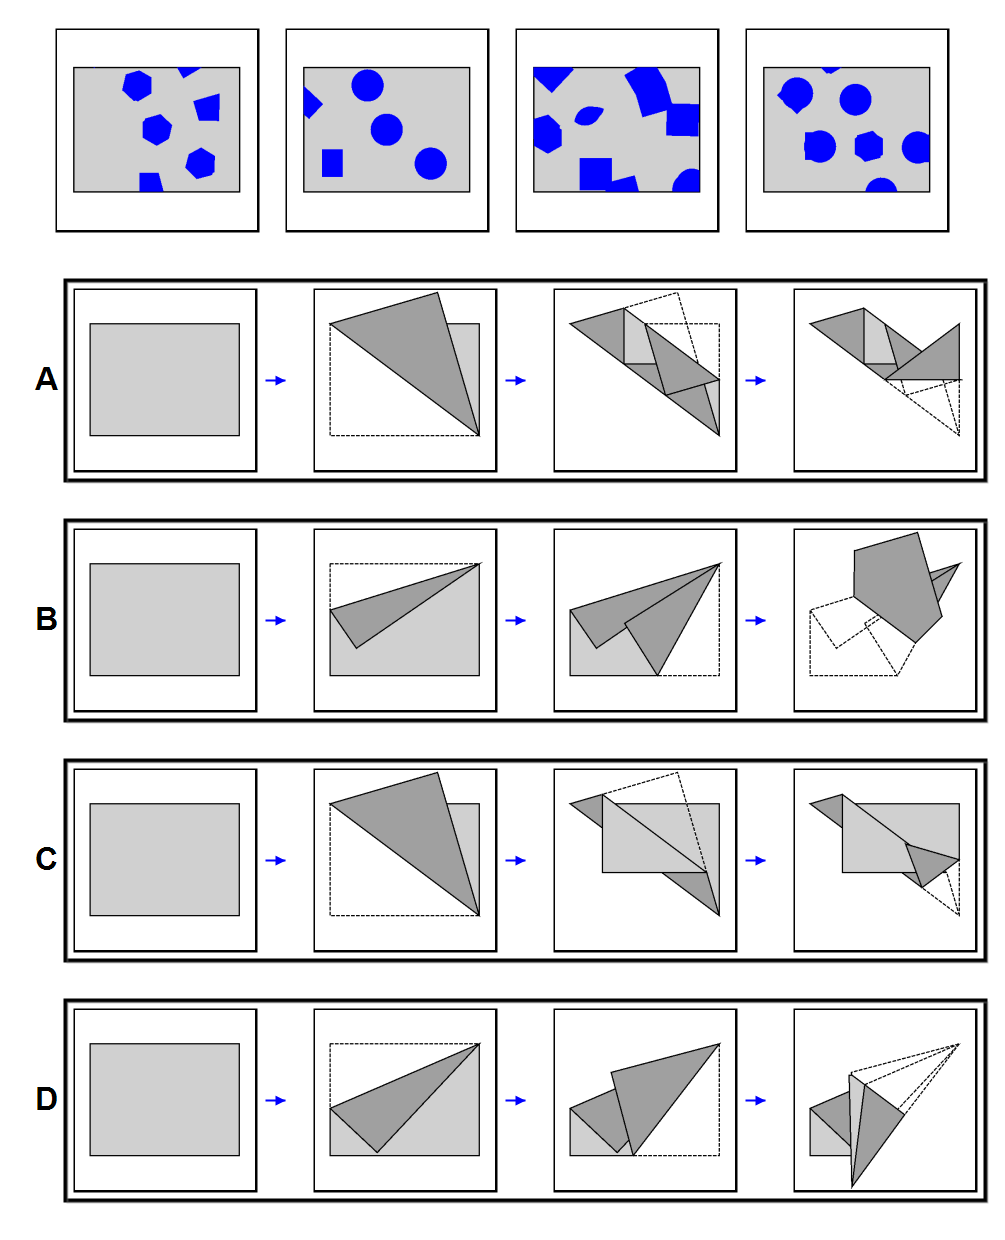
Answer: D